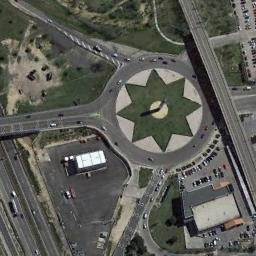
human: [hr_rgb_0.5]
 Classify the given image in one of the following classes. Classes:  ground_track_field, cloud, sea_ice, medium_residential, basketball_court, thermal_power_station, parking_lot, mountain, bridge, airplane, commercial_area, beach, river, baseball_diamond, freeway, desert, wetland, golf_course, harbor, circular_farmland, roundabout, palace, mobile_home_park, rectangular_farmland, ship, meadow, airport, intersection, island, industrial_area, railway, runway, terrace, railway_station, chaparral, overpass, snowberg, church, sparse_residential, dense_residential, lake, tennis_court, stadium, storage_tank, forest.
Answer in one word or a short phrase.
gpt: roundabout